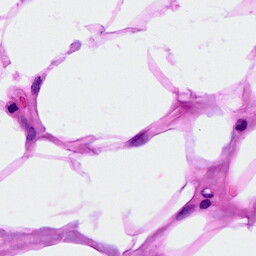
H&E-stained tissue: Breast